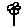
Label: flower